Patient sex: F
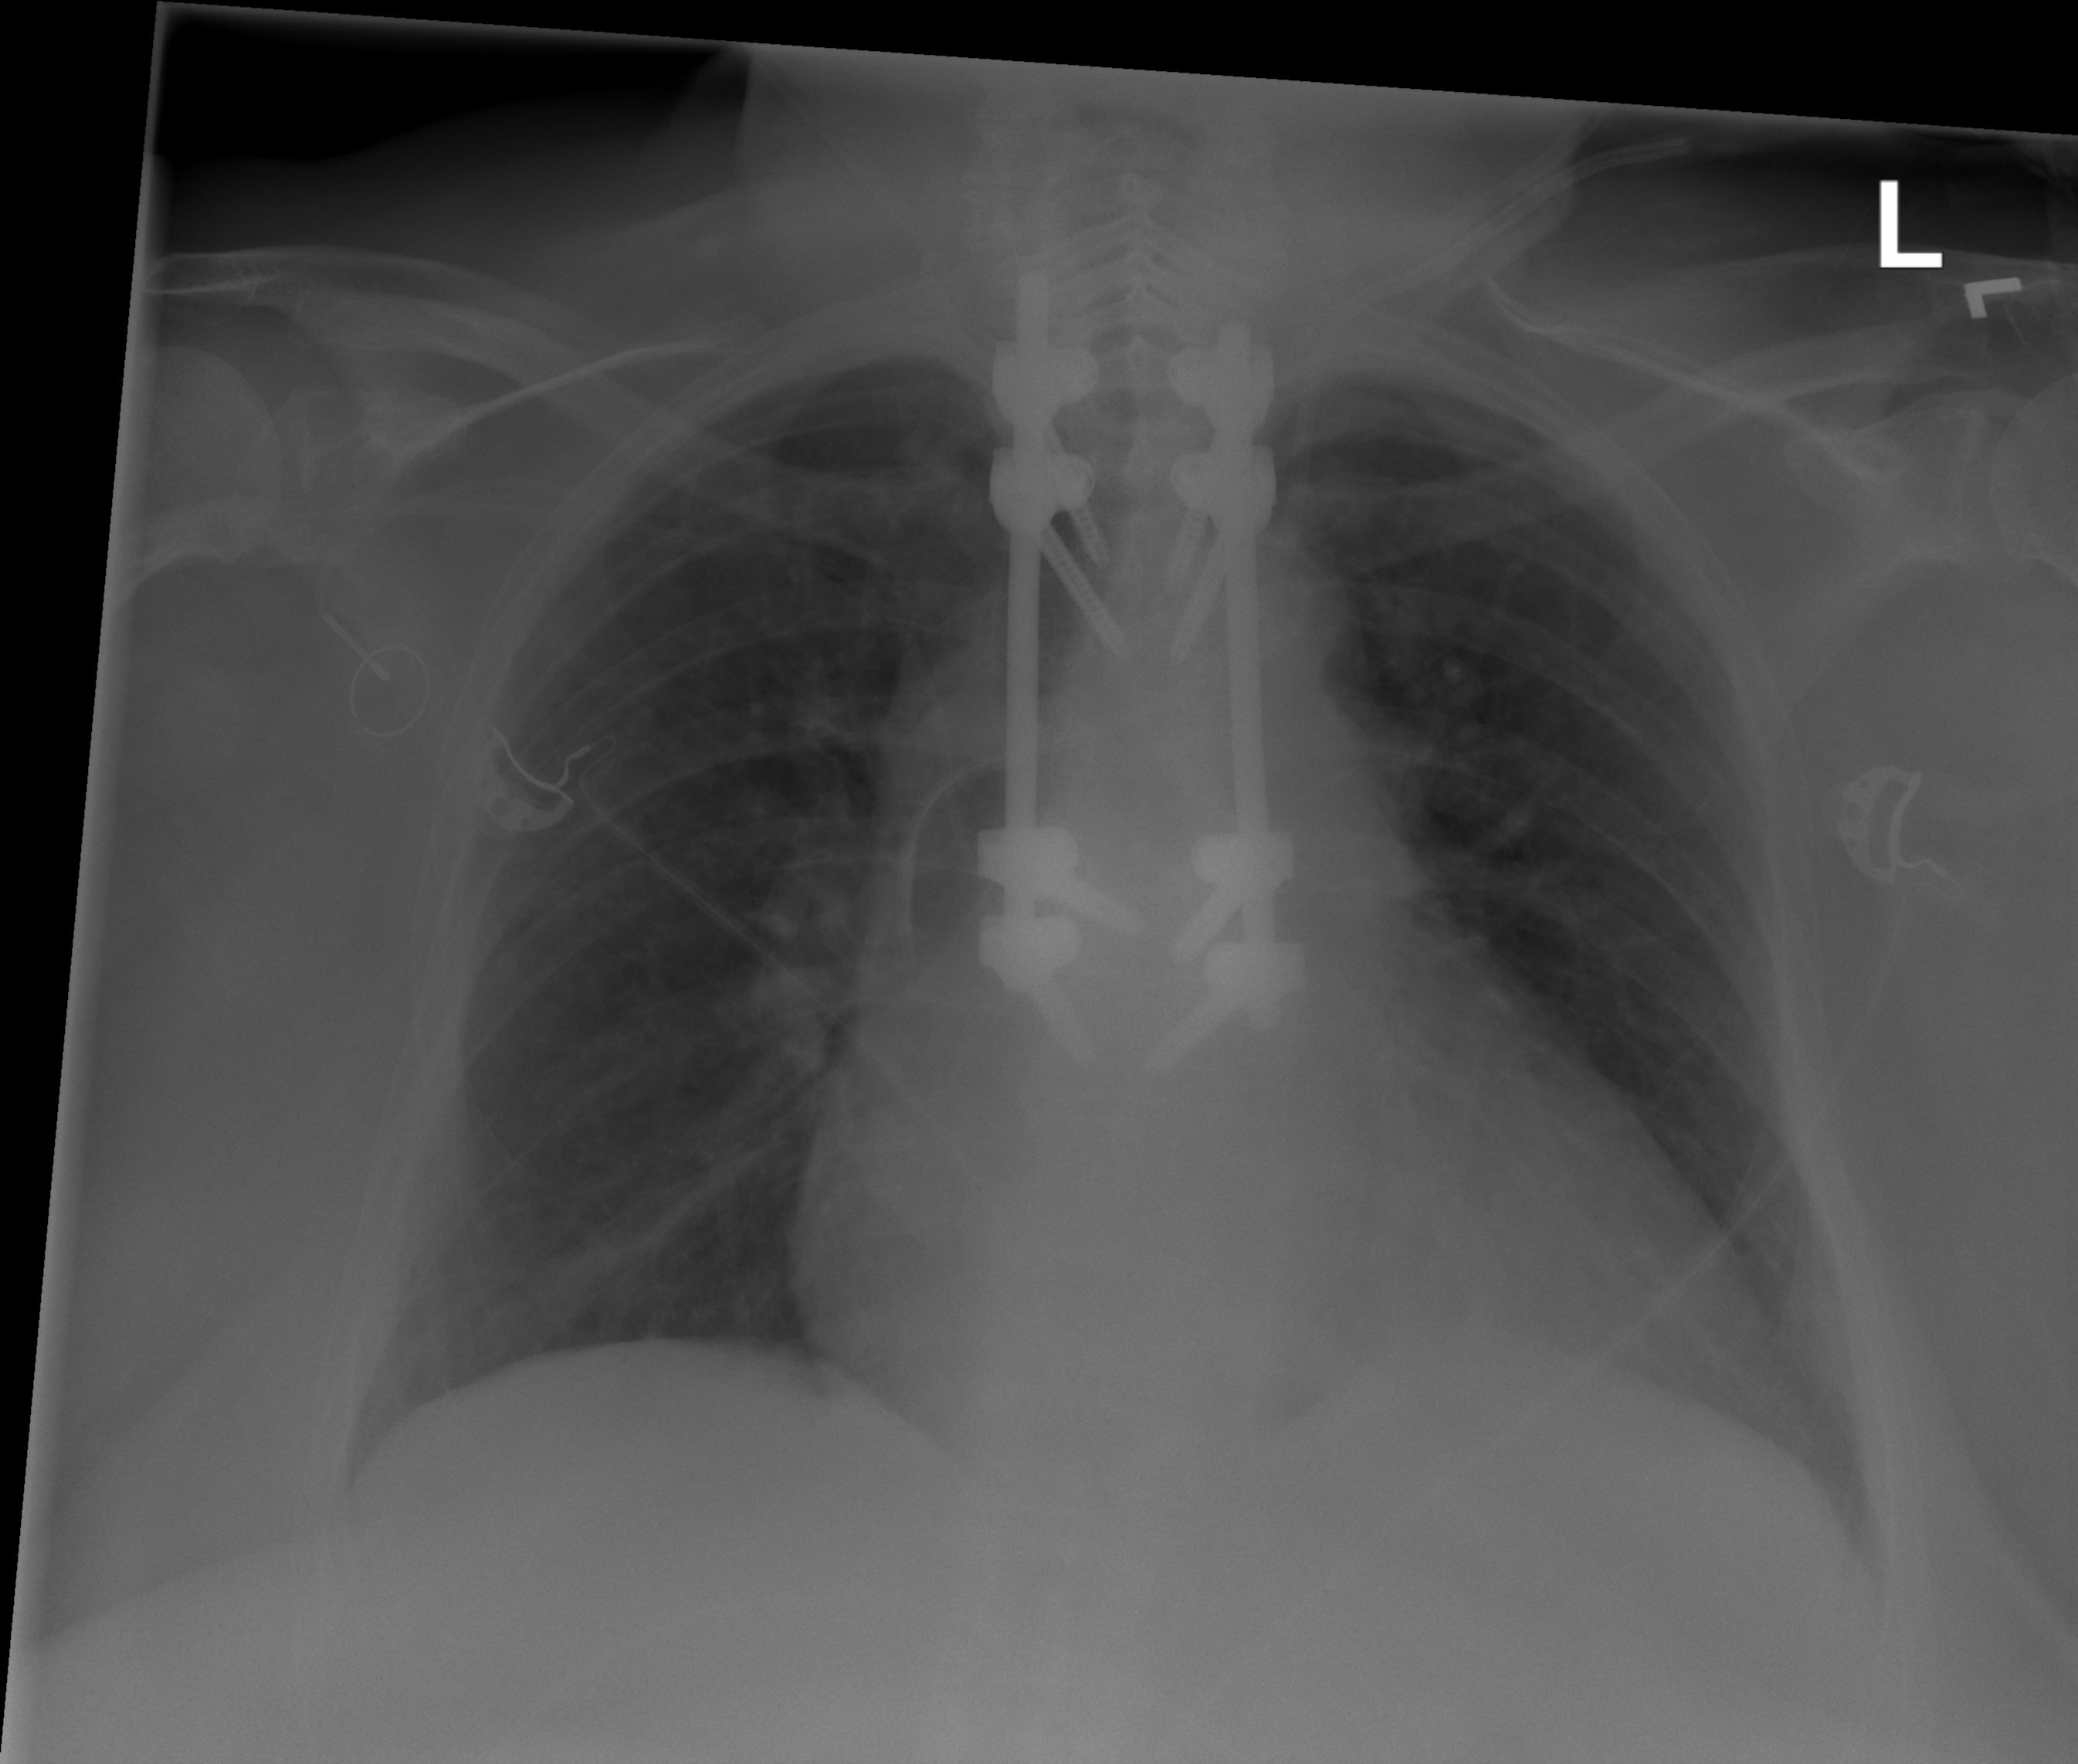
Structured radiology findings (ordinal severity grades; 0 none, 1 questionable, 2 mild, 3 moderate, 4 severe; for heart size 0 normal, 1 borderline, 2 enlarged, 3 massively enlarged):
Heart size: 2
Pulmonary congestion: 0
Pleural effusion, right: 2
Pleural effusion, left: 2
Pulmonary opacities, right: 0
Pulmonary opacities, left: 0
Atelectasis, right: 2
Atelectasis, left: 2